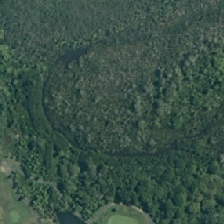
Land cover: herbaceous_freshwater_vege